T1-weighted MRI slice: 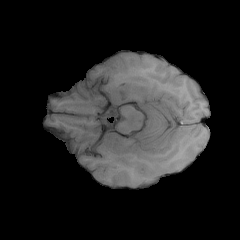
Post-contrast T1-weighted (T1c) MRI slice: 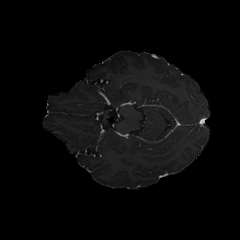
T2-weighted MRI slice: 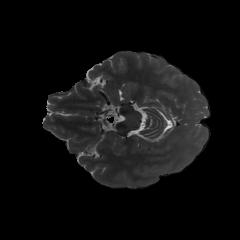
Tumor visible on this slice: no